Question: I'm trying to make a ZigZag line in Java using chars but the code isn't working
'''
public void ZigZag(int width, int height, boolean infinite, char ch){
System.out.println(ch);
for (int j = 0; j < height; j++) {
for (int i = 1; i < width; ++i)
printline(i);
for (int i = width - 1; i >= 0; --i)
printline(i);
}
}
void printline(int i, char ch) {
for (int k = 0; k < i; k++)
System.out.print(" ");
System.out.println(ch);
}
'''
P.S The user inputs the char and the program makes zigzag using that char

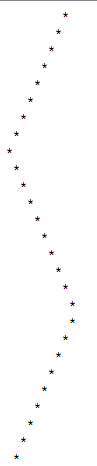
Answer: You are not calling your method correctly. Your method's signature is
'''
void printline(int i, char ch)
'''
which means you must pass it an int a char. Right now you are only calling it with an int. Change
'''
printline(i);
'''
to
'''
printline(i, ch);
'''